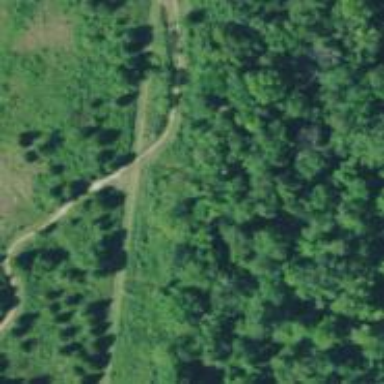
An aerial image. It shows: Path designated as bicycle road.